Group 1:
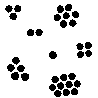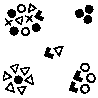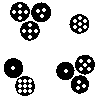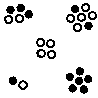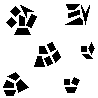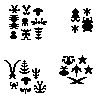
Group 2:
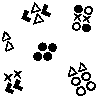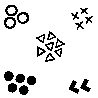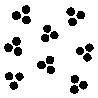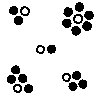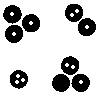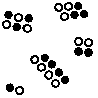
Rule separating the two groups: There is no rule for how the objects in a cluster interrelate vs. there is.
Concepts: local_global
Comments: Other ways of phrasing this:
"Local" vs. "global" properties of collections: to check a collection satisfies a "local" property, it is only necessary to check each individual thing in it satisfies some property.
The rule all collections satisfy is just "every object is a ___" vs. the rule is something more.
Author: Aaron David Fairbanks